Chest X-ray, PA view. Patient: 52 years old, sex F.
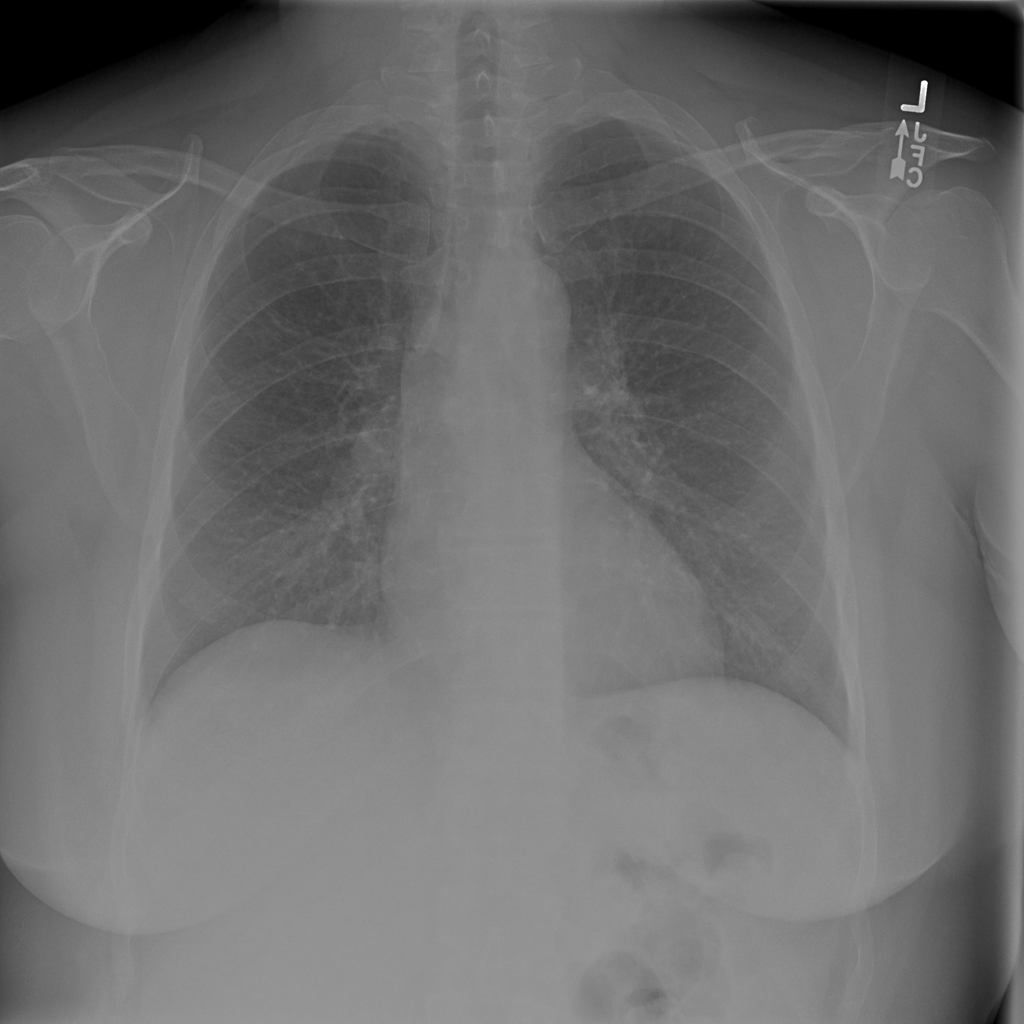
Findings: No Finding